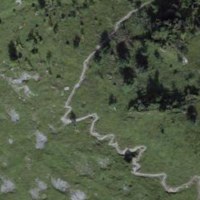
EUNIS habitat code: 23
Species observed at this site:
Astrantia major